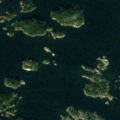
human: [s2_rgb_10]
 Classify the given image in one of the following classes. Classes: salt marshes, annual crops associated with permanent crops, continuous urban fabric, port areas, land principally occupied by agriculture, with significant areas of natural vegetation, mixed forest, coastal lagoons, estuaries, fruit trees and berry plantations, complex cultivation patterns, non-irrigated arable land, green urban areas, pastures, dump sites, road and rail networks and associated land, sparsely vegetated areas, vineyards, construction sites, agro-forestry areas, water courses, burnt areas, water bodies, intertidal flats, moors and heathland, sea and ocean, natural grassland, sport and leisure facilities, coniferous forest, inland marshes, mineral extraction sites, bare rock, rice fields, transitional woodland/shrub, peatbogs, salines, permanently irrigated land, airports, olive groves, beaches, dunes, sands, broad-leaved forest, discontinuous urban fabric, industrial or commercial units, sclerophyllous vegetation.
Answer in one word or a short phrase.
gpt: mixed forest, transitional woodland/shrub, sea and ocean